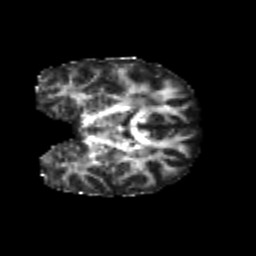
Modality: FA
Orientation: coronal
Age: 24
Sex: male
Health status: healthy
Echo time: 0.074 s